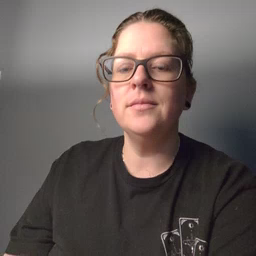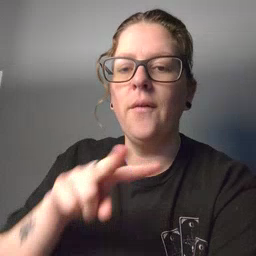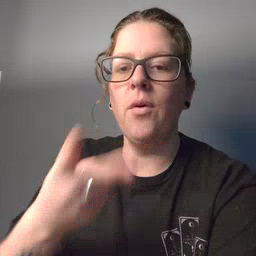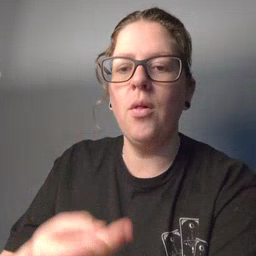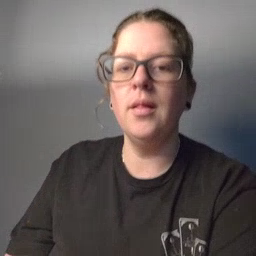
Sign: fall